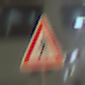
Verkehrszeichen: FussgaengerRechts
Umgebung: Indoor, Special
Tageszeit: NotSpecified
Wetter: NotSpecified
Licht: Artificial
Jahreszeit: NotSpecified
Kontrast: HighContrast